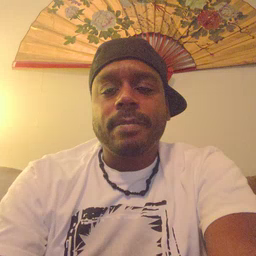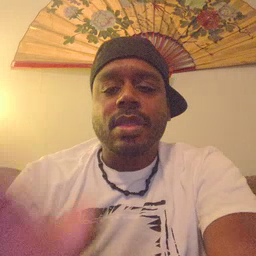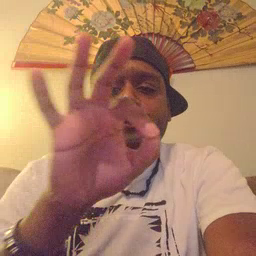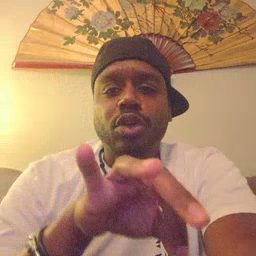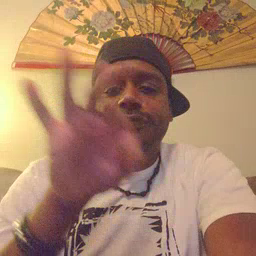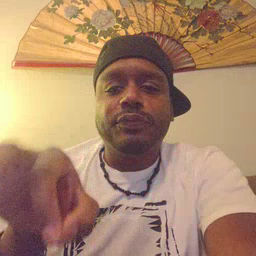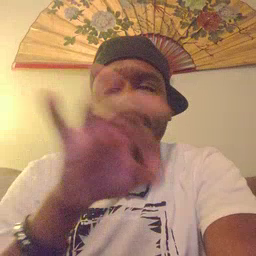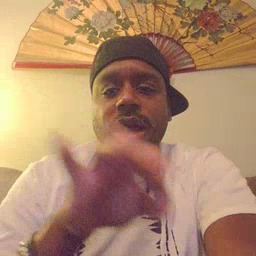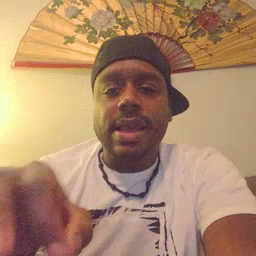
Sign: frenchfries